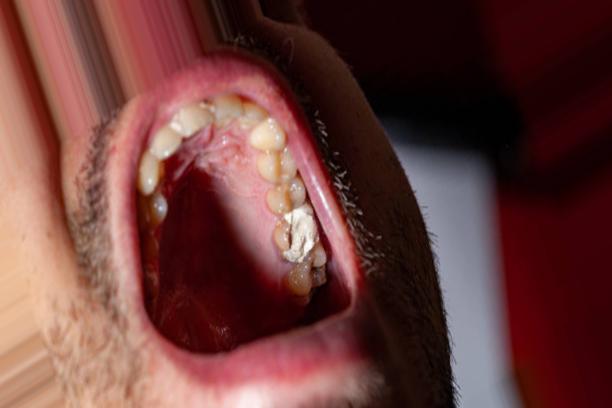
Condition: Caries